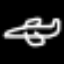
Label: airplane